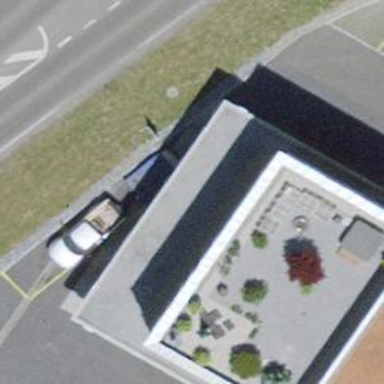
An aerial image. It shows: Fuel station.